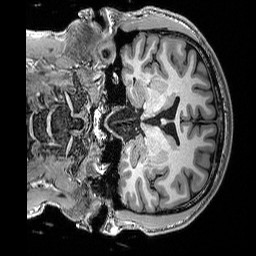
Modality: T1w
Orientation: coronal
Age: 28
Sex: male